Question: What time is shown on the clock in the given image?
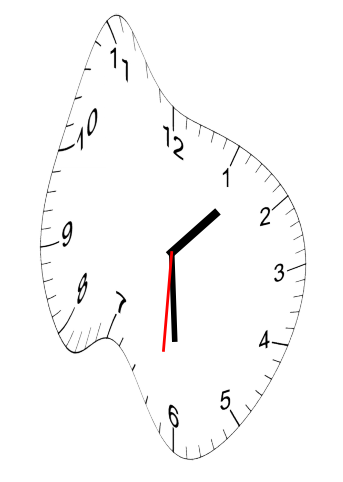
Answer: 01:29:31